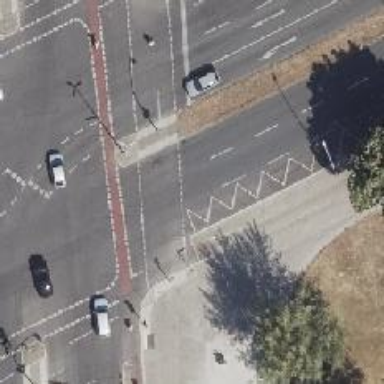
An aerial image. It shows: Asphalt footway with marked crossing equipped with traffic signals.